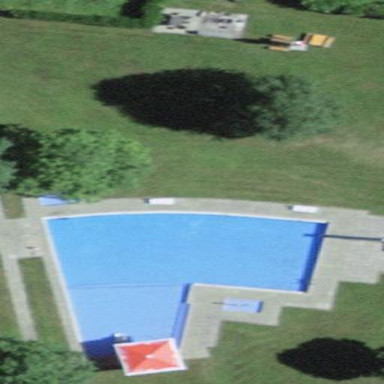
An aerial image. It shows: Swimming pool located in leisure land.